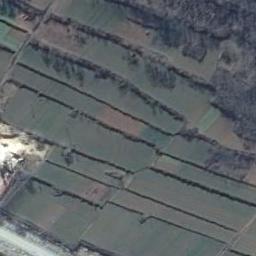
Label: terrace